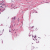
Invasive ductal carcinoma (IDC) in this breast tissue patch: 0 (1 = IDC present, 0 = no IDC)